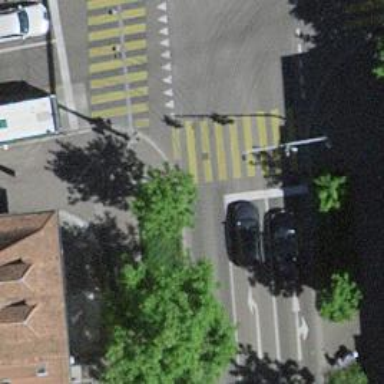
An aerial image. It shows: Traffic signals at road crossing.